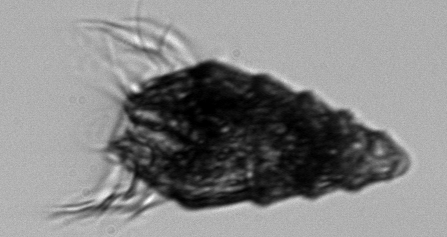
Label: Laboea_strobila